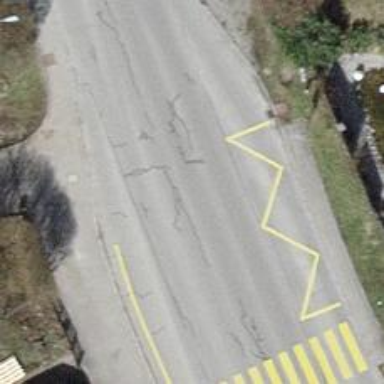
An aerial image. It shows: Bus stop with designated stop position for public transport.